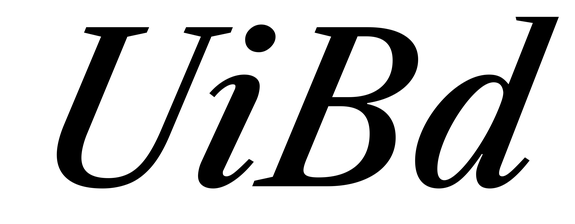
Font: LibreCaslonText-Italic_Medium_Italic